Field crop: tomato
Growth stage: 1
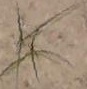
Species: cyperus